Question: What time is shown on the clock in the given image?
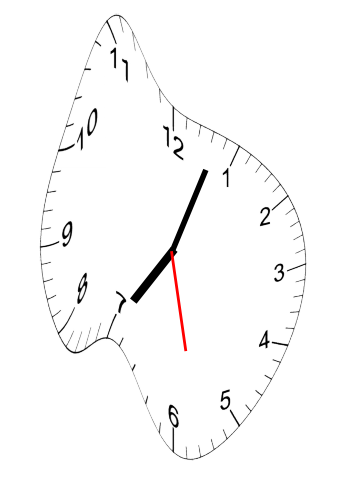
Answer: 07:03:28